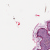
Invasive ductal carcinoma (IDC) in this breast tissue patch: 0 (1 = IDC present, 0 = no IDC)